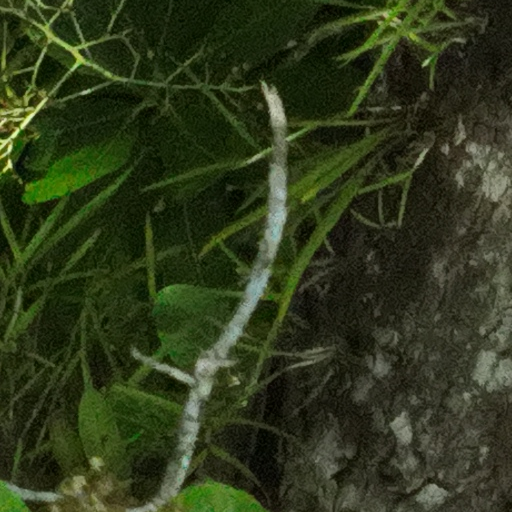
Species: Anacardium excelsum
GBIF accepted scientific name: Anacardium excelsum
Crown area (m\u00b2): 153.67